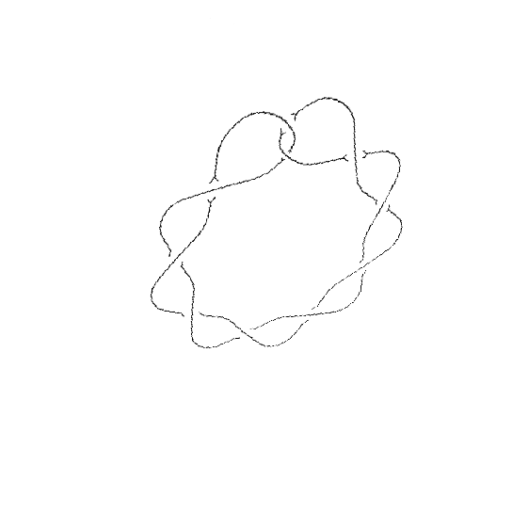
Crossing number: 10